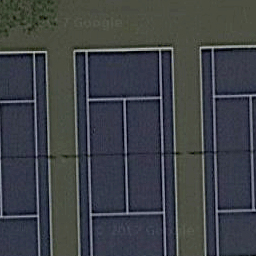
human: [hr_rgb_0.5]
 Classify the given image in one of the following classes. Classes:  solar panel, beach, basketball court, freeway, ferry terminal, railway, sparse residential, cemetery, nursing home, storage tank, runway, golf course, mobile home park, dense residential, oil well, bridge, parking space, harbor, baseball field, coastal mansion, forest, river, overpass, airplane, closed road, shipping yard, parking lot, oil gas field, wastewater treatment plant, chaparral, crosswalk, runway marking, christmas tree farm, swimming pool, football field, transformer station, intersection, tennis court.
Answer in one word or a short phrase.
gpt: tennis court